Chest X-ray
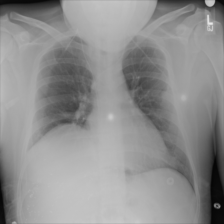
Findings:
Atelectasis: negative
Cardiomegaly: negative
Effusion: negative
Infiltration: negative
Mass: negative
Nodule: negative
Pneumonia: negative
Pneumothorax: negative
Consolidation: negative
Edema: negative
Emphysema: negative
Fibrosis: negative
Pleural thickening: negative
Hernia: negative